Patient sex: F
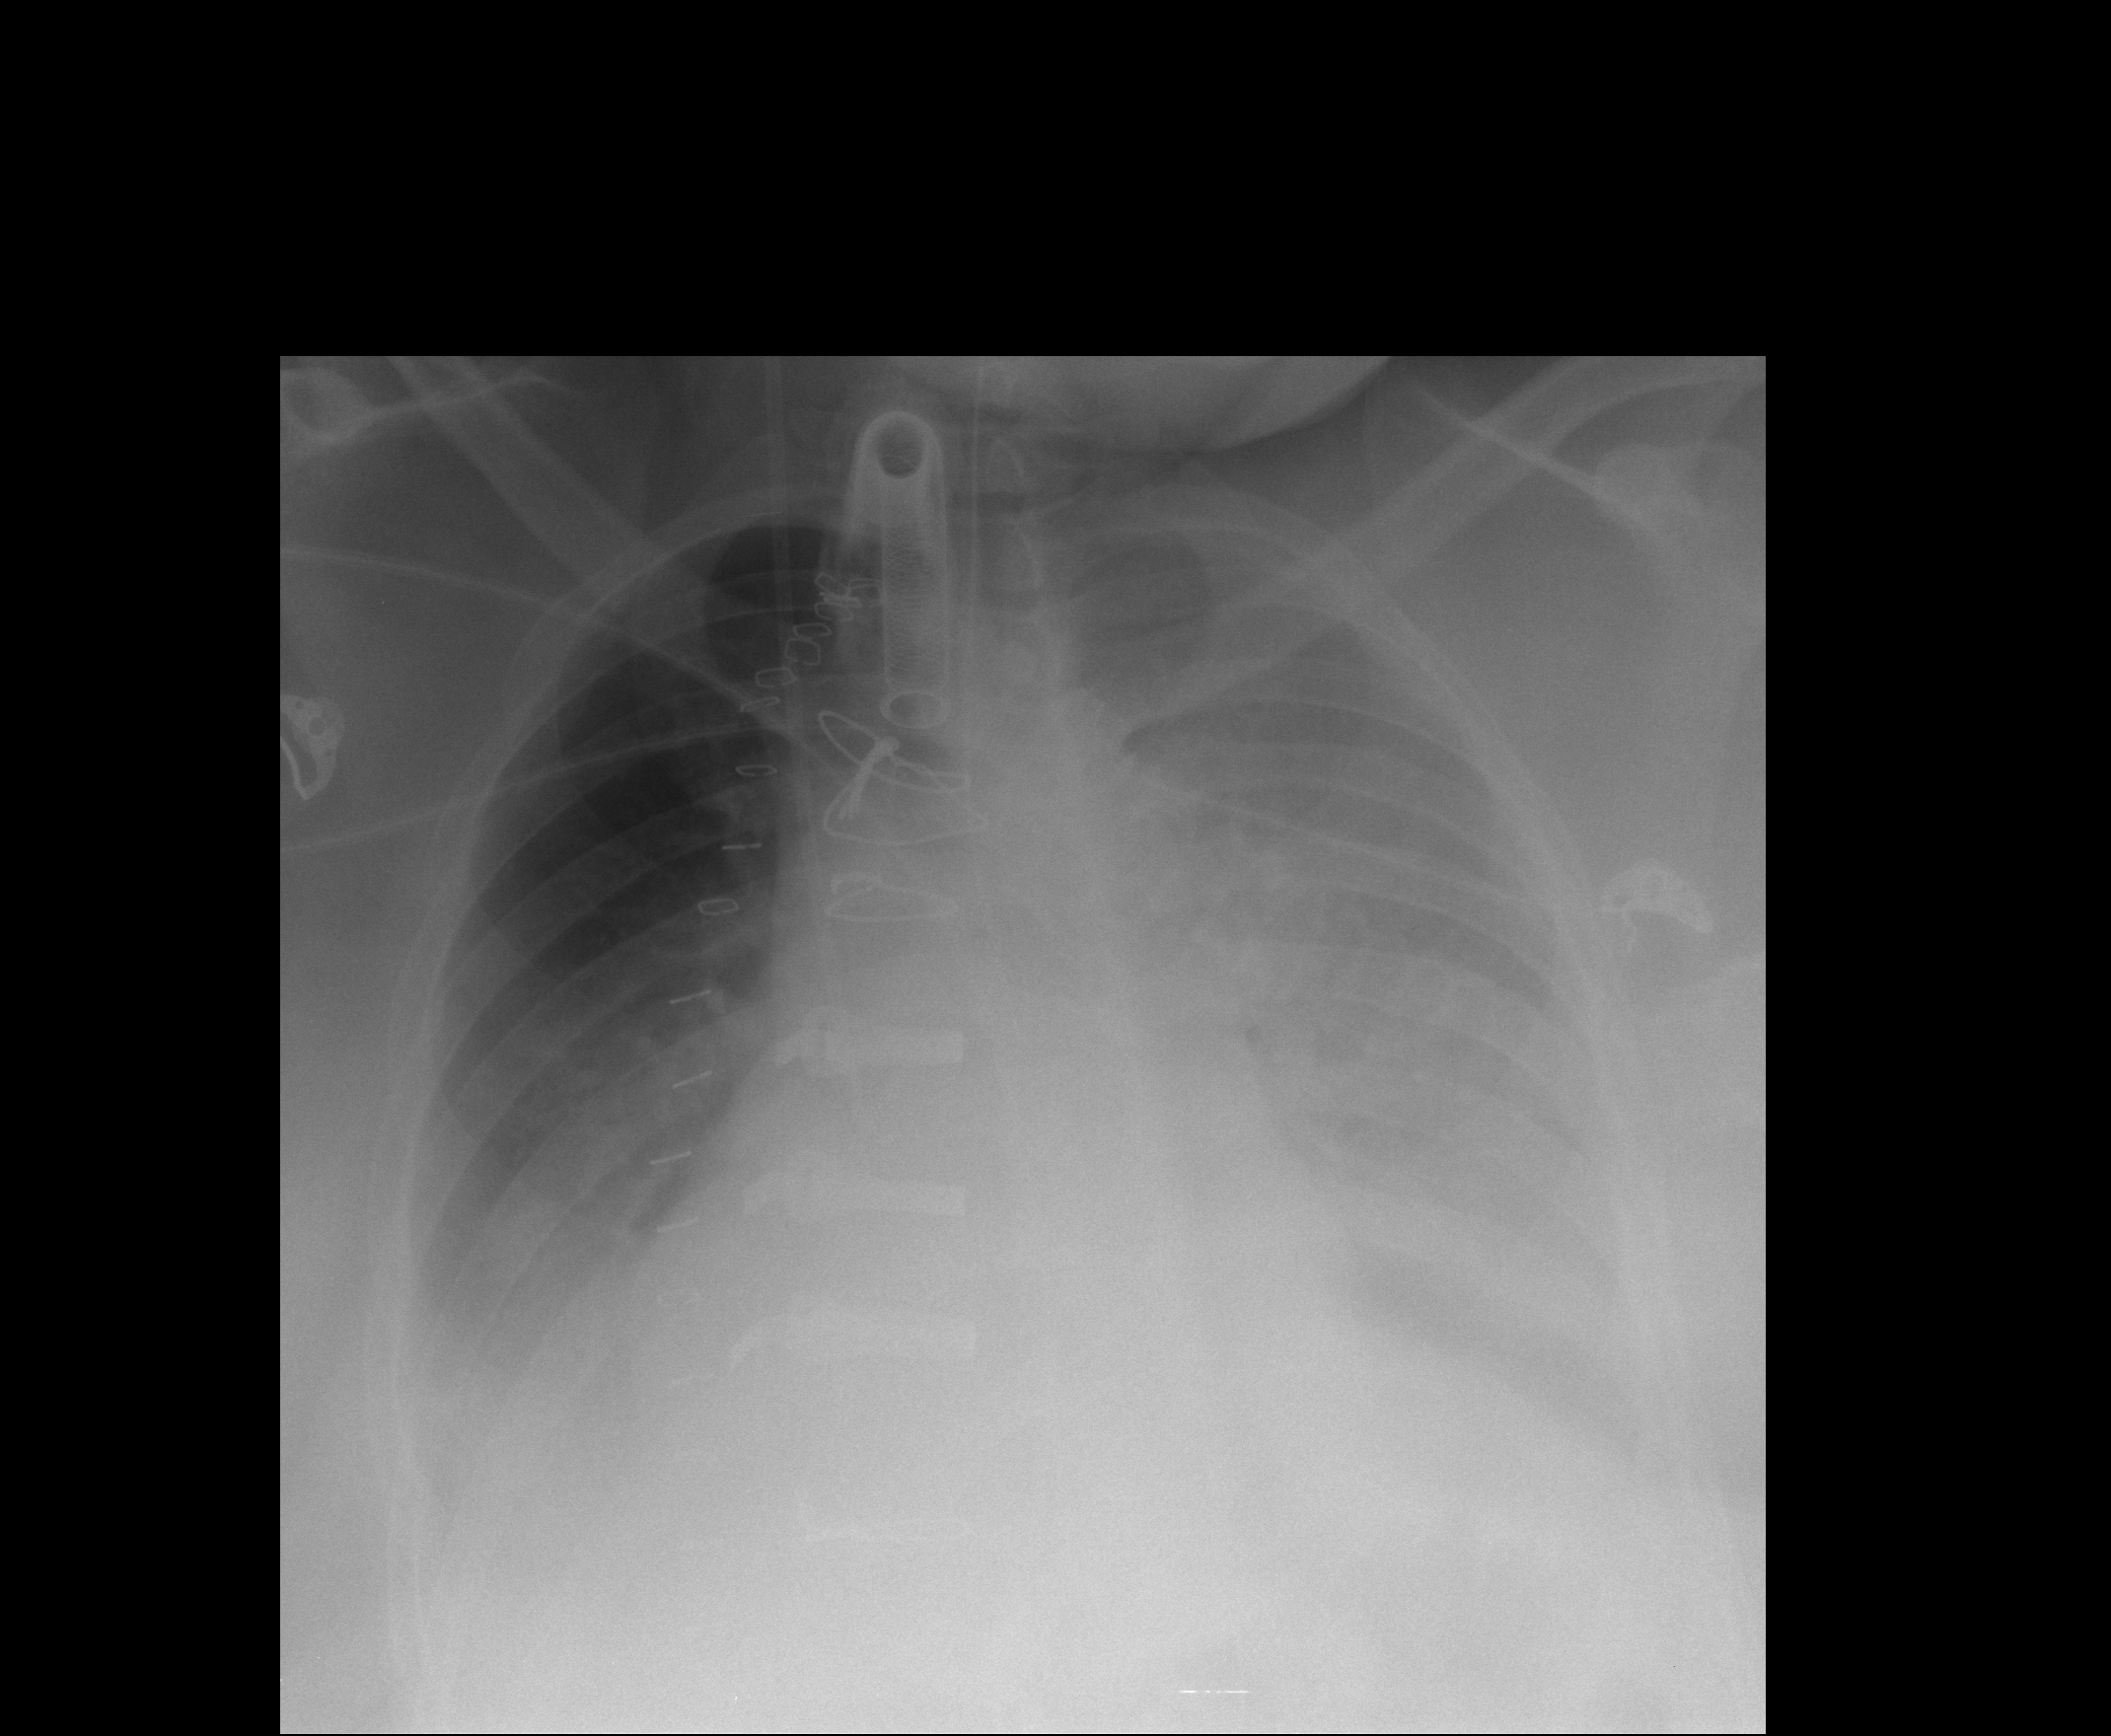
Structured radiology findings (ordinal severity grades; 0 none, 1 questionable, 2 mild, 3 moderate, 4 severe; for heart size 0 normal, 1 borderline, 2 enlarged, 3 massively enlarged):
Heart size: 1
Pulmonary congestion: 1
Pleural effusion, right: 2
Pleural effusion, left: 3
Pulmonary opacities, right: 0
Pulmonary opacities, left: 0
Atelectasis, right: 2
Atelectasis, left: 2